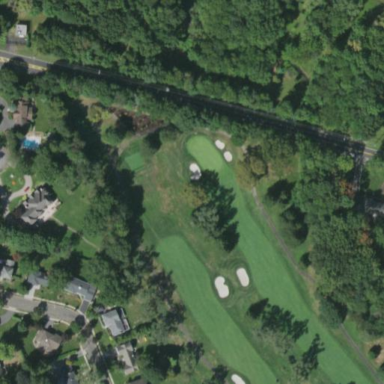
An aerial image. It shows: Golf fairway surrounded by grass.